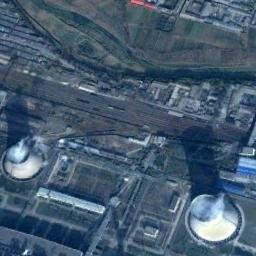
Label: thermal_power_station